Interaction volume radius: 10 \u00c5
Interaction volume height: 15 \u00c5
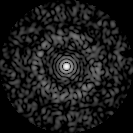
Disorder parameter: 0.8559